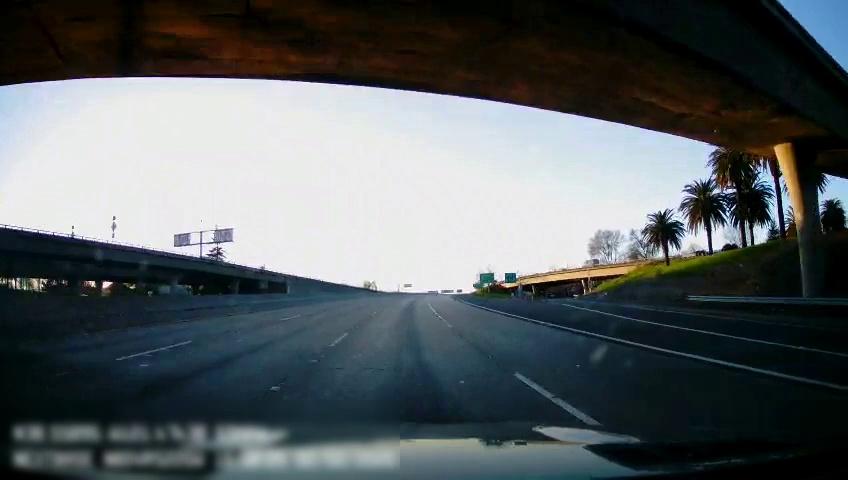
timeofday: Day
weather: Sunny
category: Drivable Space
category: Vehicles | Van
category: Lanes | Current Lane
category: Lanes | Current Lane
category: Lanes | Alternate Lane
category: Lanes | Alternate Lane
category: Lanes | Alternate Lane
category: Lanes | Alternate Lane
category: Traffic | Signs
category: Traffic | Signs